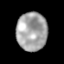
Tissue: lung
Cell type: Others
Senescence score: 0.2424
Nuclear area (px): 1151
Mean DAPI intensity: 164.357